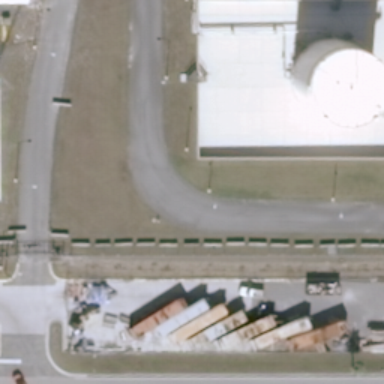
A storage tank is on the white building with some containters beside .